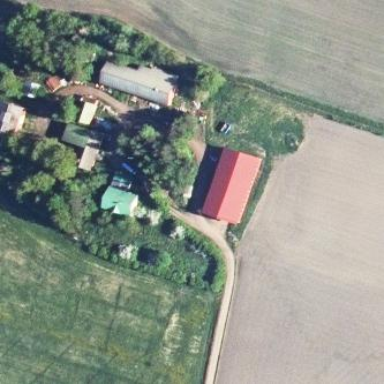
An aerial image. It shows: Farmyard area.